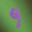
Label: 9